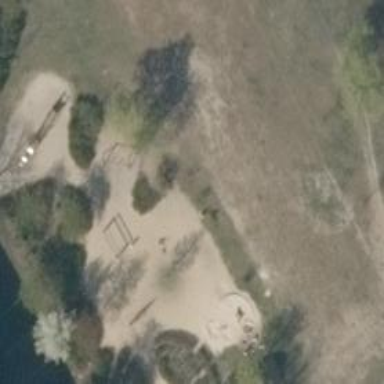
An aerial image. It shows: Playground area for leisure activities on the land.